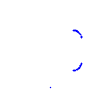
Particle: proton